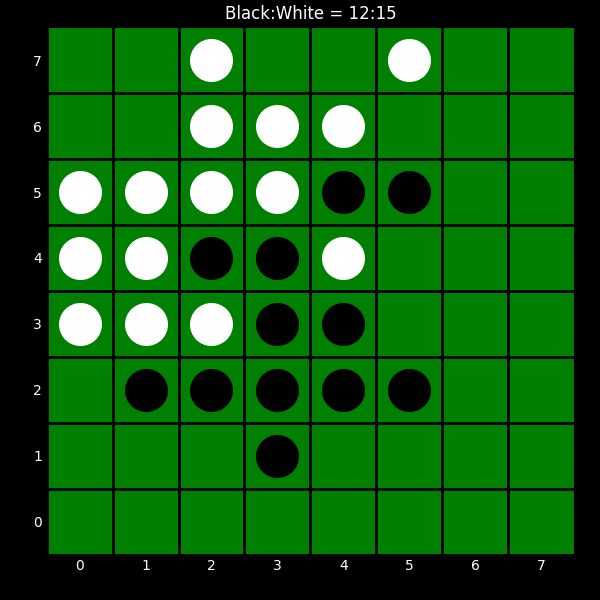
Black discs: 12
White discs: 15